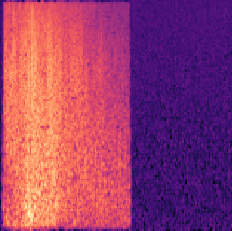
Sound class: Sea waves